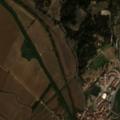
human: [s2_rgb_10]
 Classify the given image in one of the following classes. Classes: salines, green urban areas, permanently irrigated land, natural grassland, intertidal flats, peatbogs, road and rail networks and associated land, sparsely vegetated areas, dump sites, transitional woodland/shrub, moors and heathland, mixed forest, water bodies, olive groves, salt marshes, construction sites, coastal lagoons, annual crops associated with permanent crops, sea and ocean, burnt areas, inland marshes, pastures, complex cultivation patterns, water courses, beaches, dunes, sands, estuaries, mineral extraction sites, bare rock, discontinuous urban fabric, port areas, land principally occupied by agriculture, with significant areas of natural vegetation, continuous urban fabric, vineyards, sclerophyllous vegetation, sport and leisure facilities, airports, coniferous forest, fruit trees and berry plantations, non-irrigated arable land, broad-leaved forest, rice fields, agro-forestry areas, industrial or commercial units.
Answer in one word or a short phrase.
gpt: continuous urban fabric, non-irrigated arable land, permanently irrigated land, rice fields, mixed forest